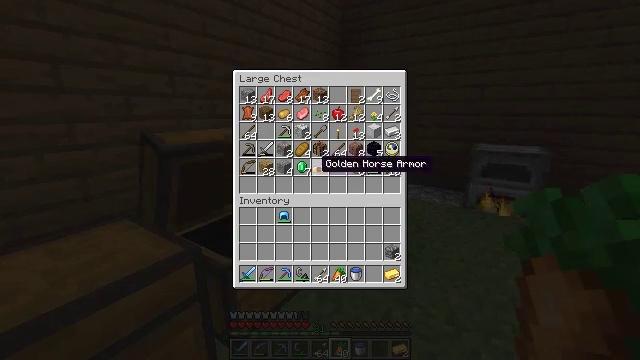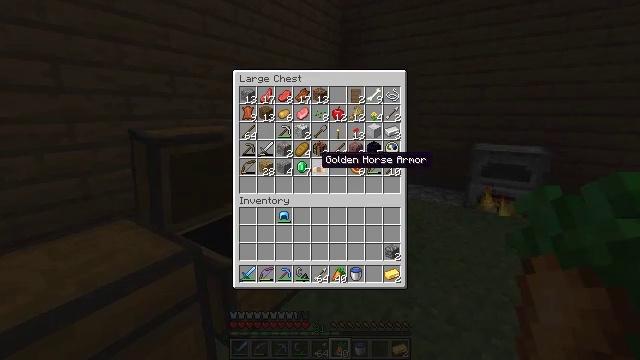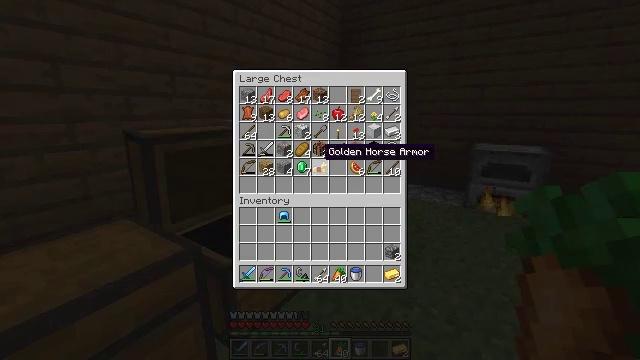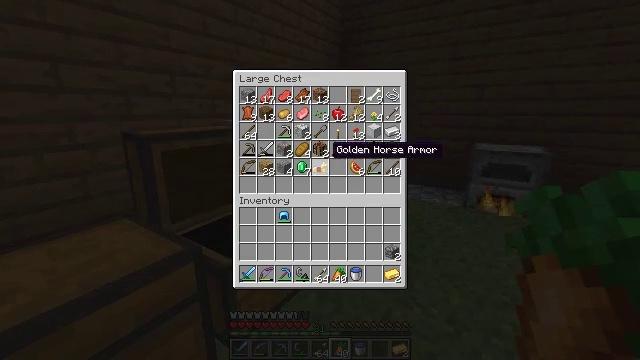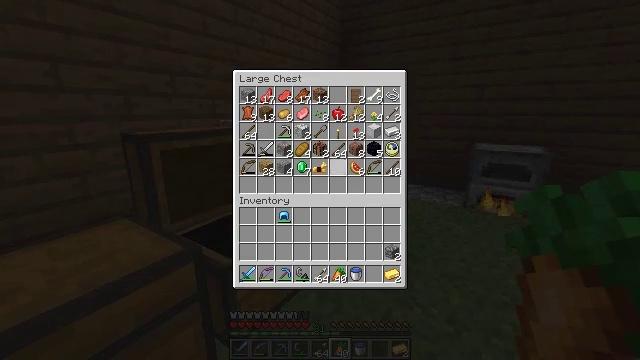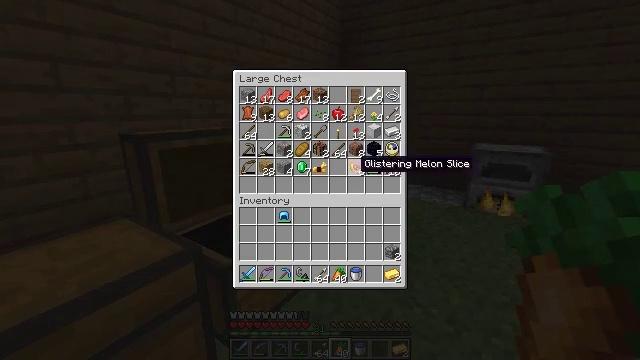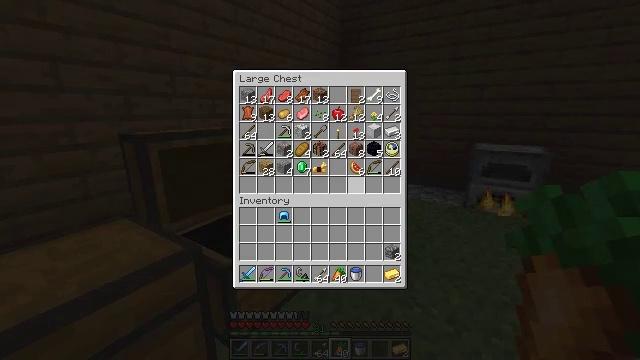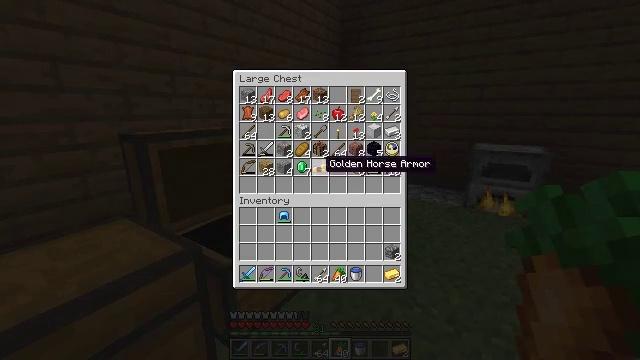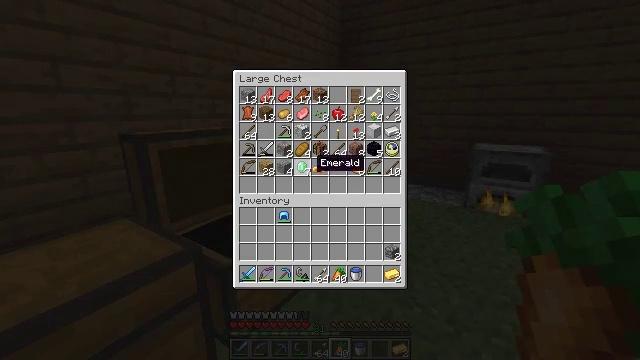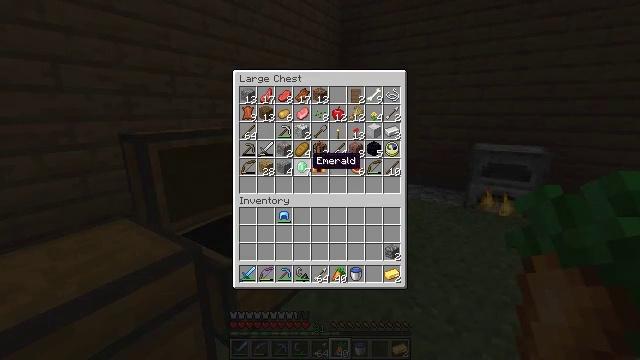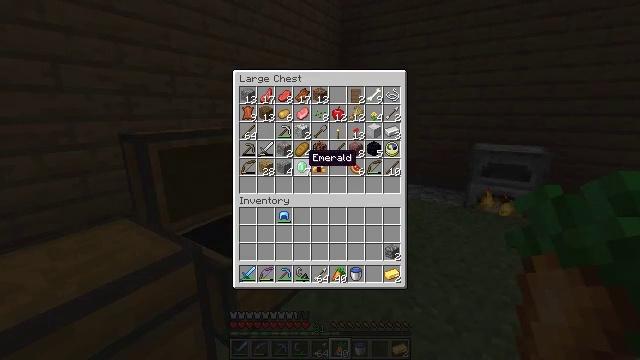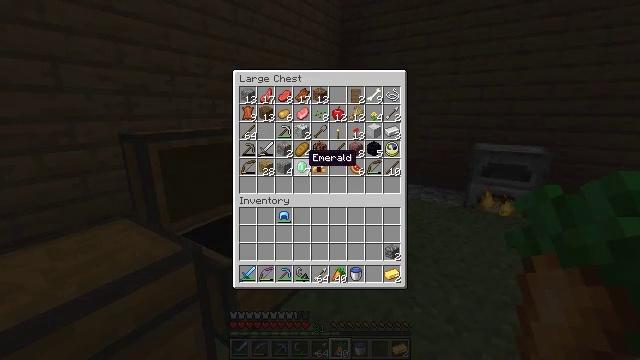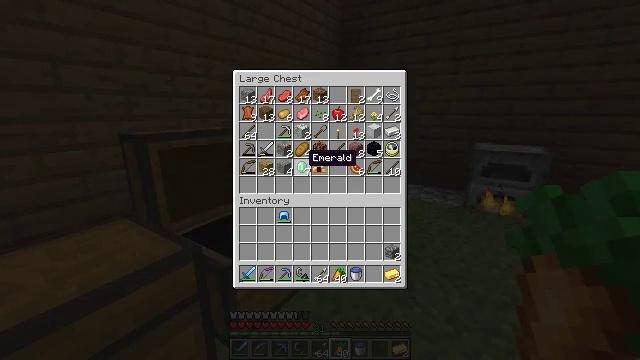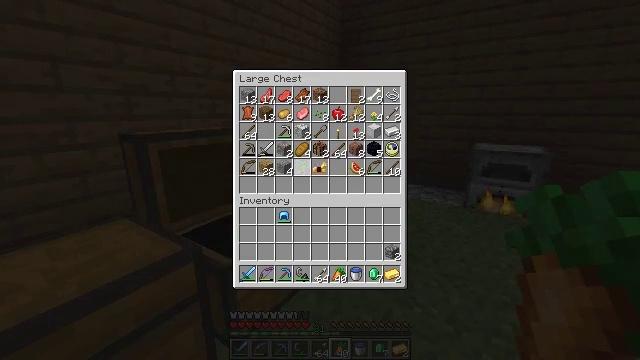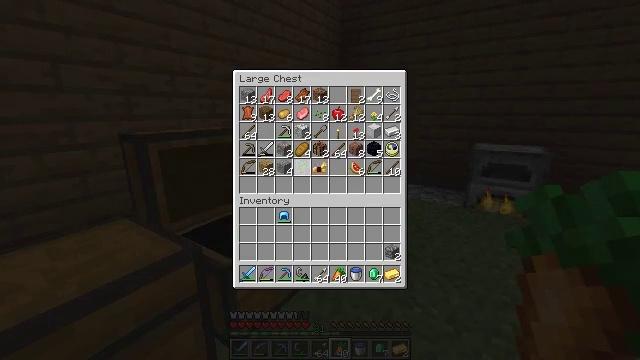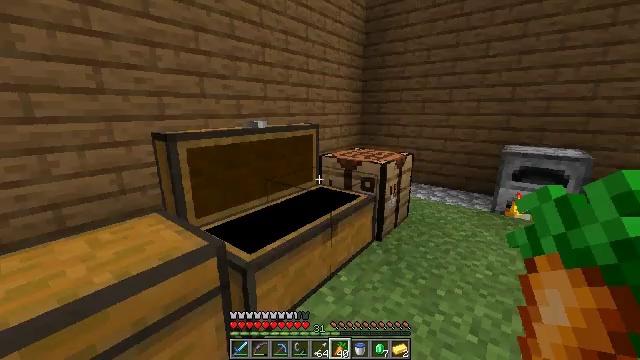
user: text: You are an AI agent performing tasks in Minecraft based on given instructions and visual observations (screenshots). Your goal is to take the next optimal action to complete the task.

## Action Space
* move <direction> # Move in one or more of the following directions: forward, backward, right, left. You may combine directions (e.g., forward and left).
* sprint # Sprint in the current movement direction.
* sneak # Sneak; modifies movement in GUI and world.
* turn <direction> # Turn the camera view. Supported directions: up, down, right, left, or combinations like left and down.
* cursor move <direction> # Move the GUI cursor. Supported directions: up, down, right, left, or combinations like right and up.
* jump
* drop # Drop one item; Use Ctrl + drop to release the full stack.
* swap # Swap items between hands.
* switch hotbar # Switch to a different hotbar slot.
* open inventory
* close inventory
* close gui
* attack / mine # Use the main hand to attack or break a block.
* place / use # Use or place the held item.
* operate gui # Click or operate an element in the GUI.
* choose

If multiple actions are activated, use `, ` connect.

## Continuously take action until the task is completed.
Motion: motion action
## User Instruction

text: Use pumpkin, sugar, and egg to craft a pumpkin pie.
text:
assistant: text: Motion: no_op
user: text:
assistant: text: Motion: cursor move up
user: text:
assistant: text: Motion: cursor move right
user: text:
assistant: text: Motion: cursor move right
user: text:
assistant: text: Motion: cursor move right and down
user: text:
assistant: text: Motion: no_op
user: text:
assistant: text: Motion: cursor move left
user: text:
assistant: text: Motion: cursor move left
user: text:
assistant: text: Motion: sneak
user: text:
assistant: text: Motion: sneak
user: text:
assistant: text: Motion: sneak
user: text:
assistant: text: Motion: sneak
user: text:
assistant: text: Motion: sneak, operate gui
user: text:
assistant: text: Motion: sneak
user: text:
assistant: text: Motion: cursor move left
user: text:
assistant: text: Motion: turn left, close gui
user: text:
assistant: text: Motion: turn left, open inventory
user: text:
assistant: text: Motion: move forward, turn left
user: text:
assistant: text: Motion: move forward, turn left and up
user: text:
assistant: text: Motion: move forward, sprint, turn left and up
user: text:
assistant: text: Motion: move forward, sprint, turn left
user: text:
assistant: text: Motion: move forward, sprint, turn left and up
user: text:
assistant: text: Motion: move forward, sprint, turn left and up
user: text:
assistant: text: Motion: move forward, sprint, turn left
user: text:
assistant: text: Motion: move forward, sprint, jump
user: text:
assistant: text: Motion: move forward, sprint, turn right, jump
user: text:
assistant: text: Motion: move forward, sprint, turn right, jump
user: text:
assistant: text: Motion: move forward, sprint, turn right and down, jump
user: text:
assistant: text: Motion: move forward, sprint, turn right and down, jump
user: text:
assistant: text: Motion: move forward, sprint, turn right